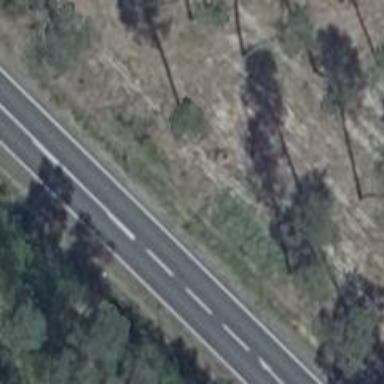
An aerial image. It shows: Secondary road with asphalt surface.